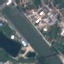
Land use / land cover: River